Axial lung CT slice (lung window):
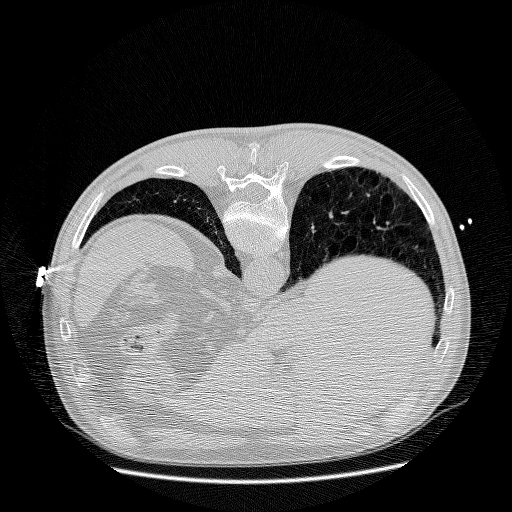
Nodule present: no